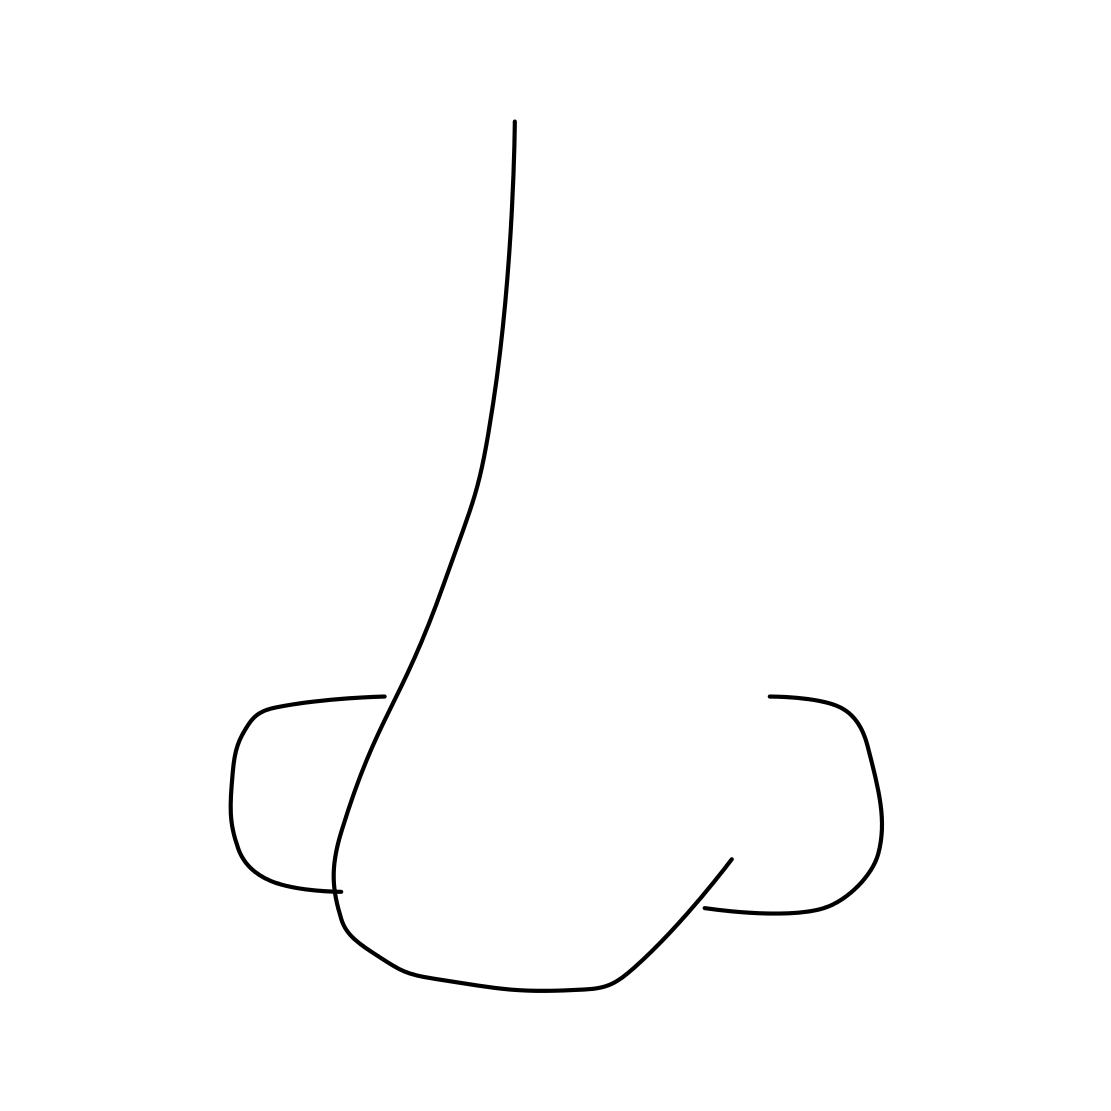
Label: nose